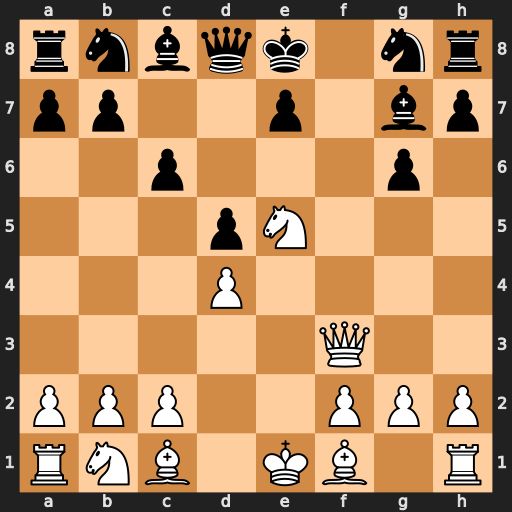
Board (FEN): rnbqk1nr/pp2p1bp/2p3p1/3pN3/3P4/5Q2/PPP2PPP/RNB1KB1R
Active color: w
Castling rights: KQkq
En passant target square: -
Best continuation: Qf7#